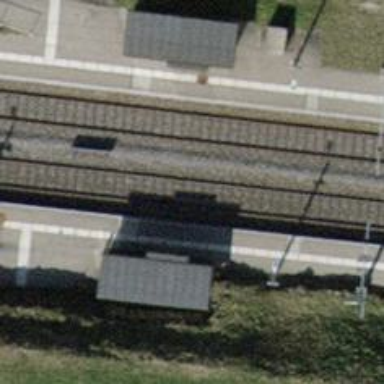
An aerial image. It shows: Halt on the railway.